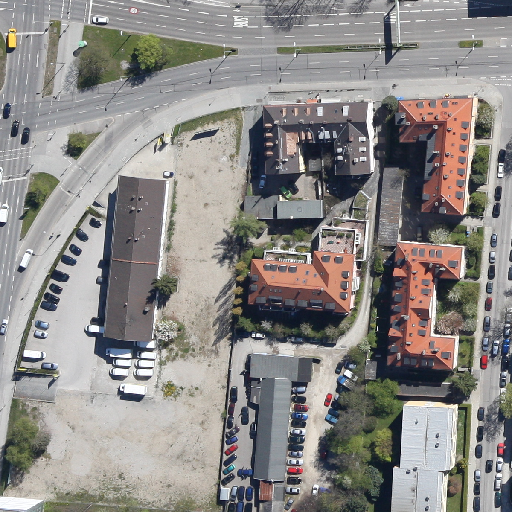
Referring expression: vehicle